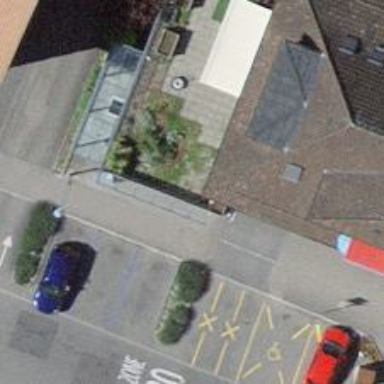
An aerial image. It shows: Post box is visible.